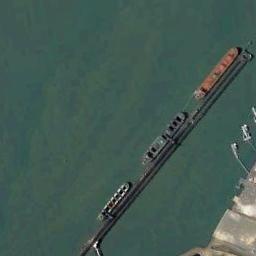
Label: ship